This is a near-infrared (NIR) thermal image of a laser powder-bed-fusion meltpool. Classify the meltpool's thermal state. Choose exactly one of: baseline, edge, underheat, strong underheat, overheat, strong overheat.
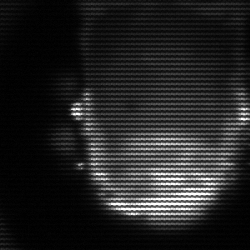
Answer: baseline